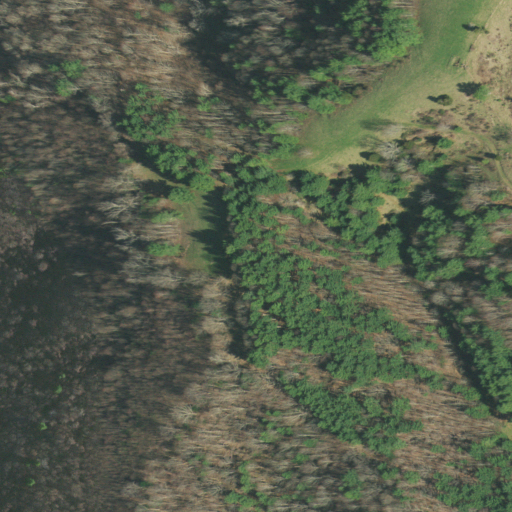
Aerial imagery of mountain in Tennessee named Locust Knob containing deciduous forest, mixed forest, pasture, and shrub